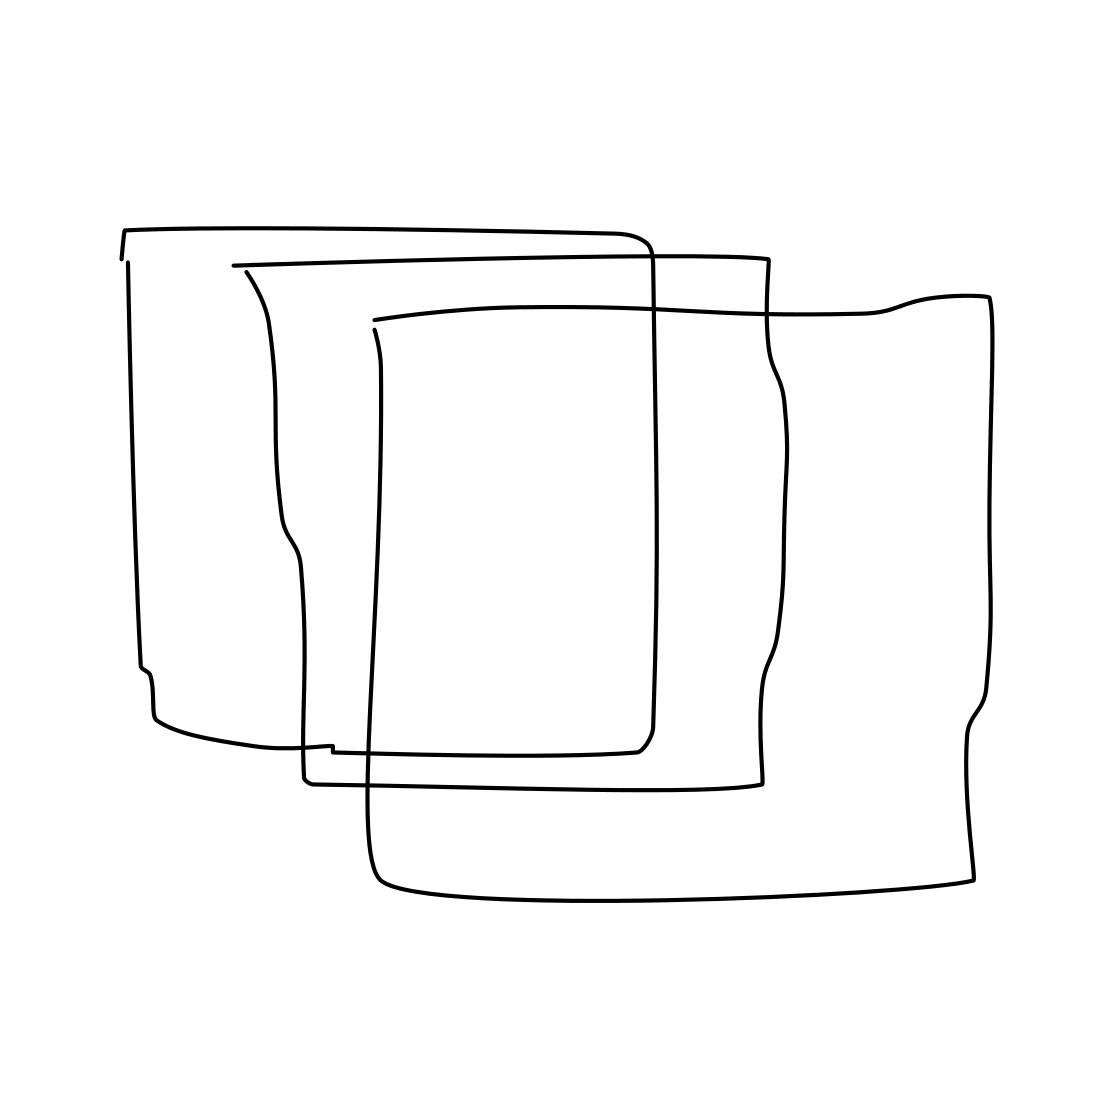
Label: bread